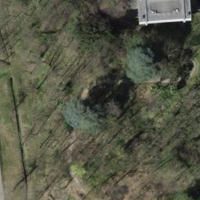
EUNIS habitat code: 55
Species observed at this site:
Impatiens parviflora